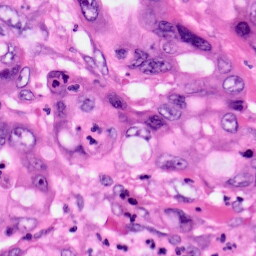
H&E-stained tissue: Pancreatic